Interaction volume radius: 5 \u00c5
Interaction volume height: 40 \u00c5
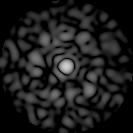
Disorder parameter: 0.8469